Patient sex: F
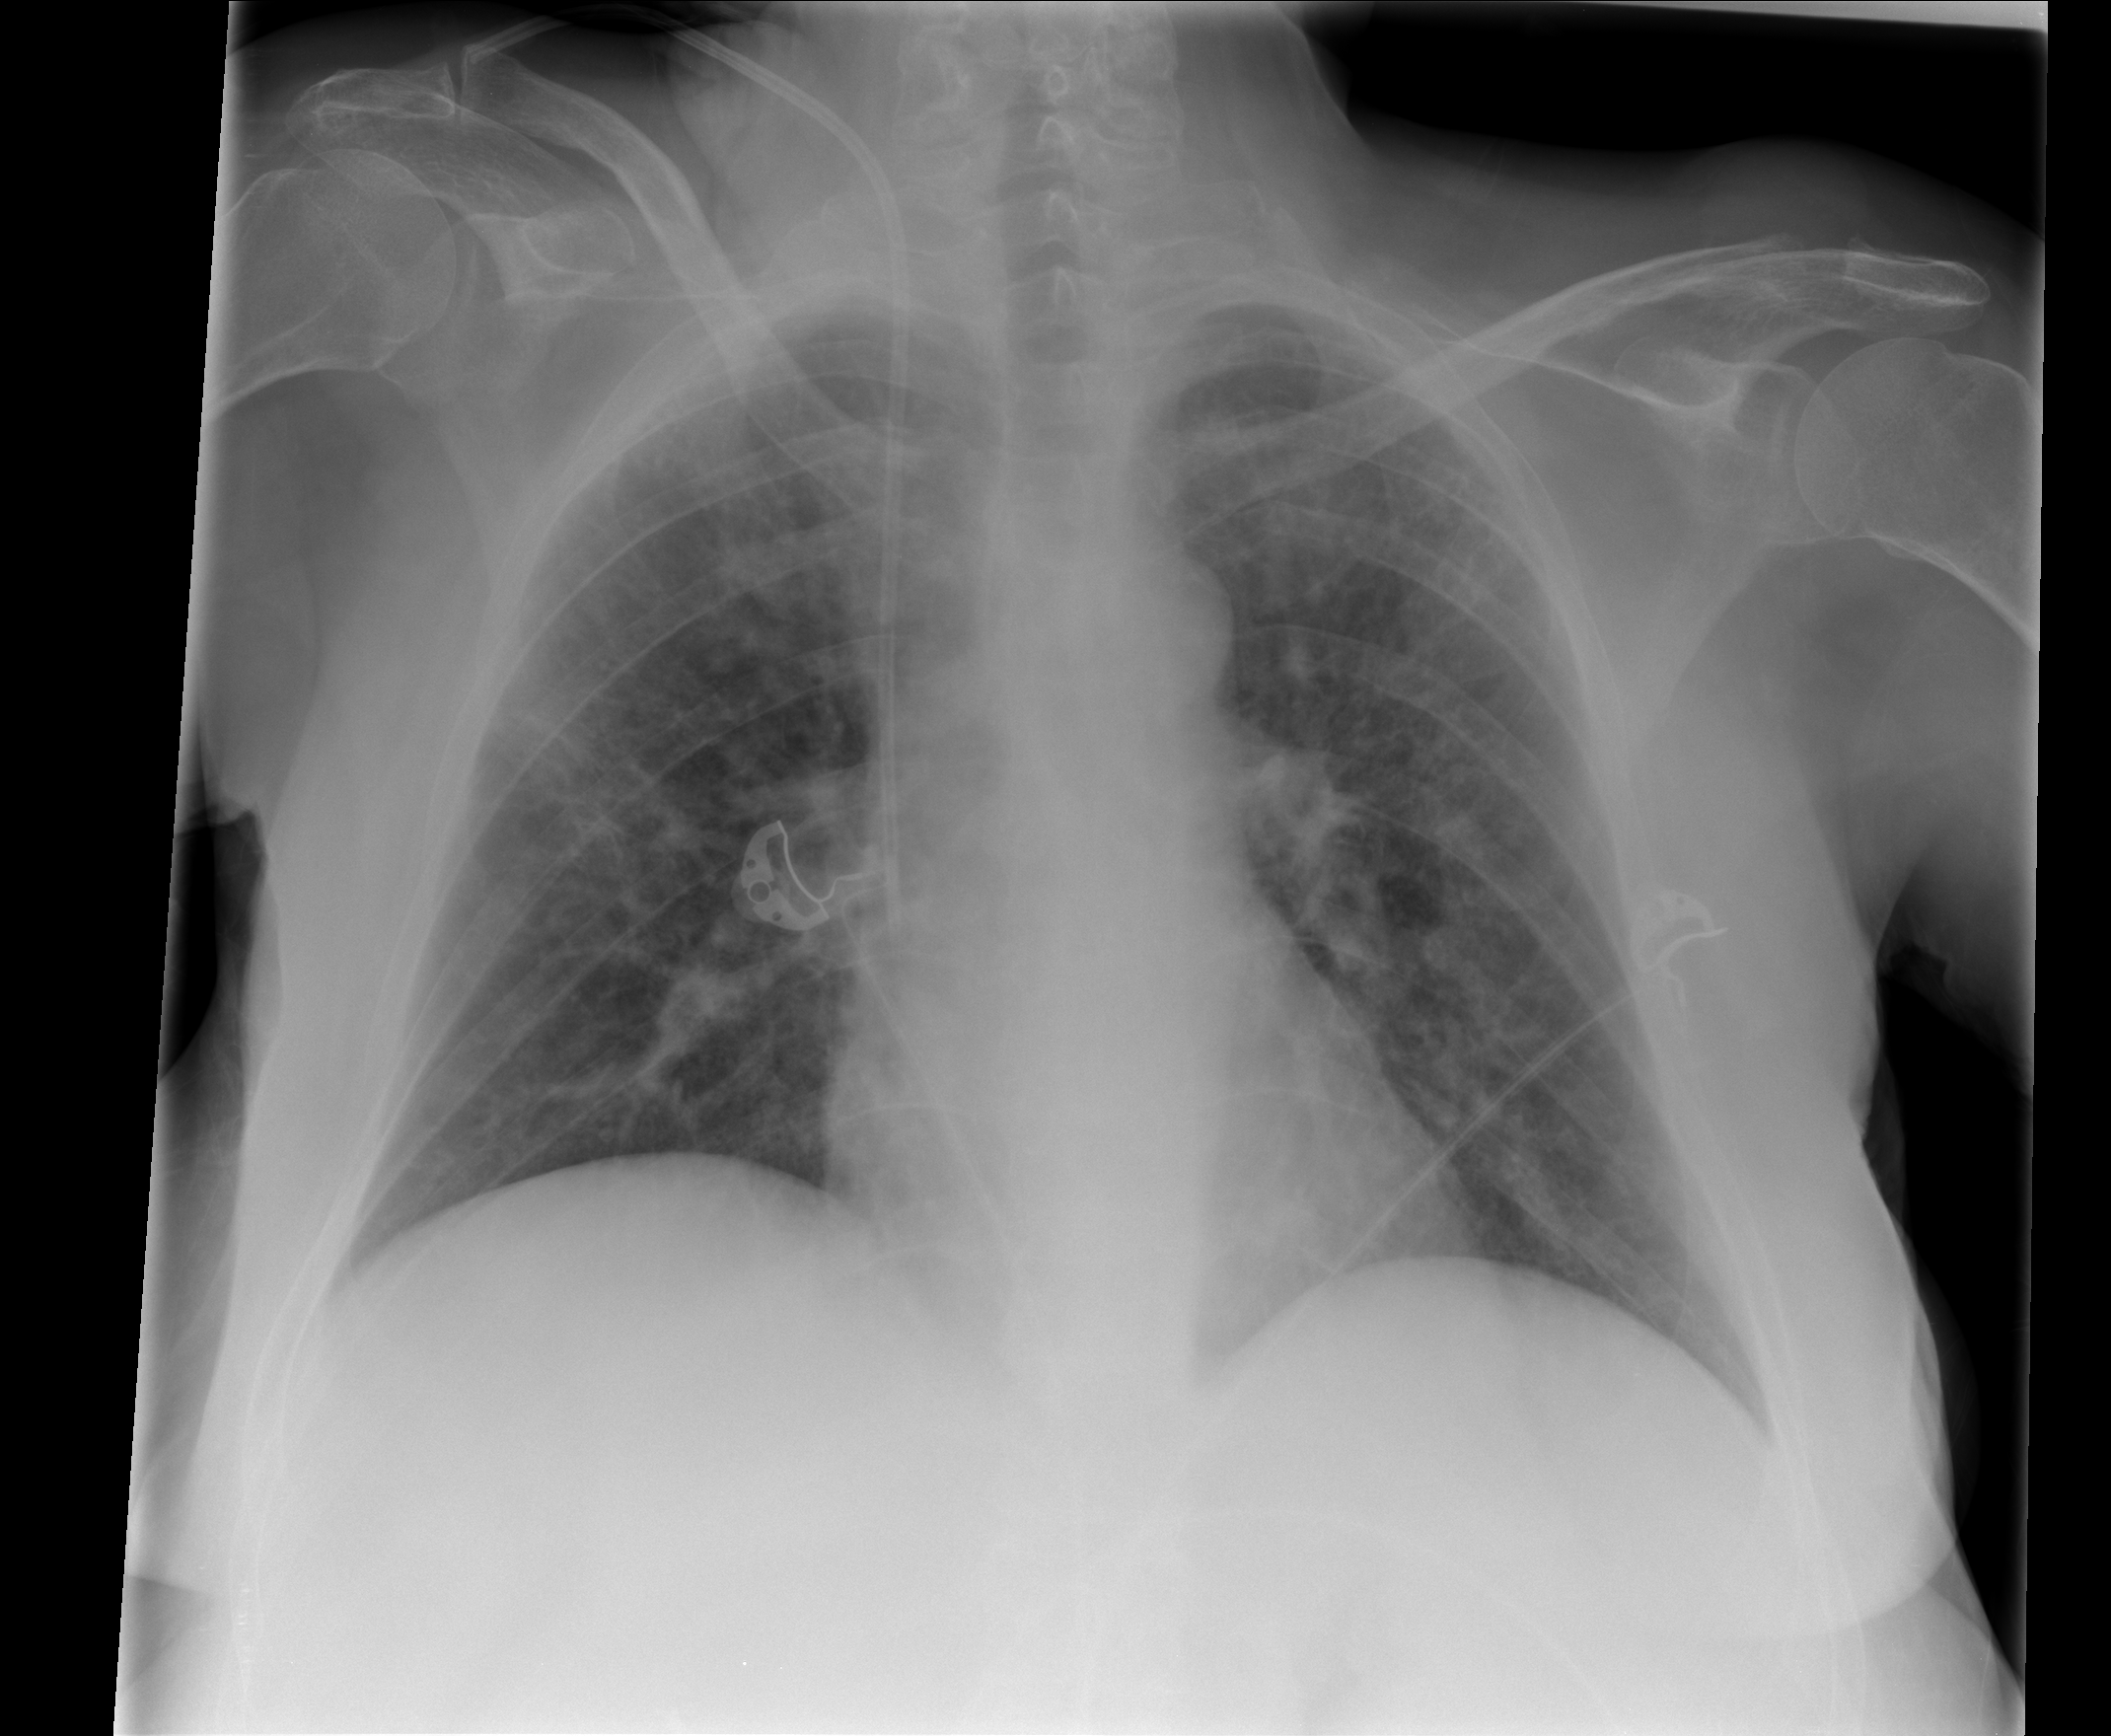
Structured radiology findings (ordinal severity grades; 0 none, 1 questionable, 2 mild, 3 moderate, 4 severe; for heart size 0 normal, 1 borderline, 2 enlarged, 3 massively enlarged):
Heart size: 0
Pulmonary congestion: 2
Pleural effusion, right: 0
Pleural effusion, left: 0
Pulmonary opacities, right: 2
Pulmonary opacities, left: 2
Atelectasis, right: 2
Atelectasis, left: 0